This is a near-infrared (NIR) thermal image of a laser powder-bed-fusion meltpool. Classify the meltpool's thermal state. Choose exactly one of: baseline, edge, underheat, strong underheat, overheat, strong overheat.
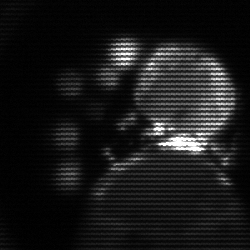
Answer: edge